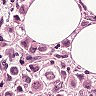
Metastatic tissue present: yes